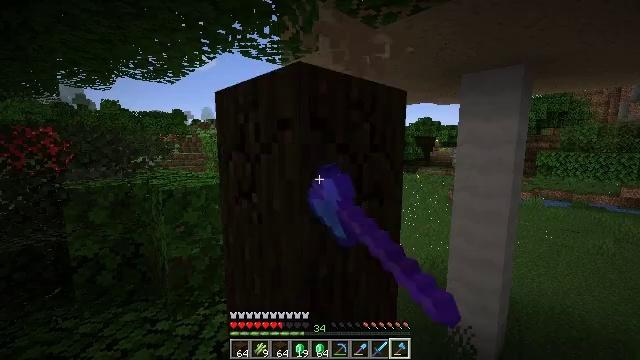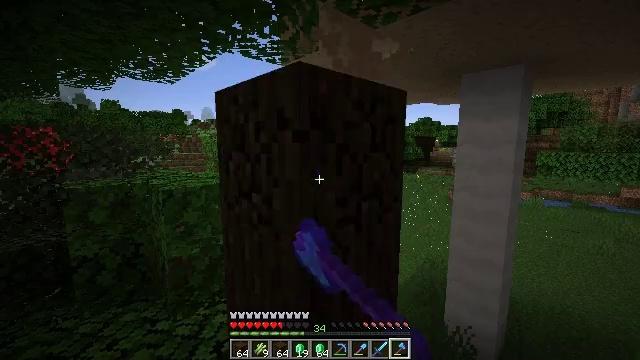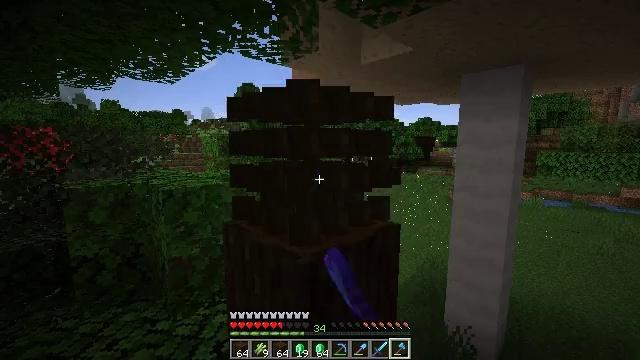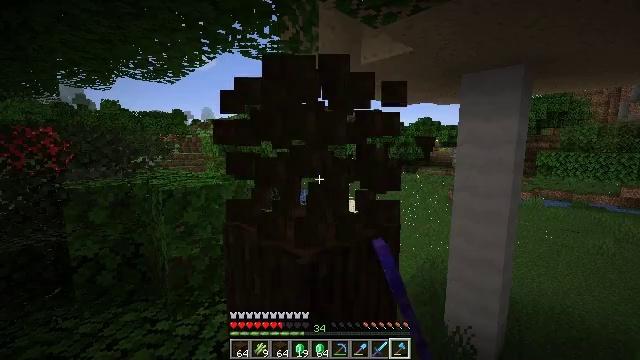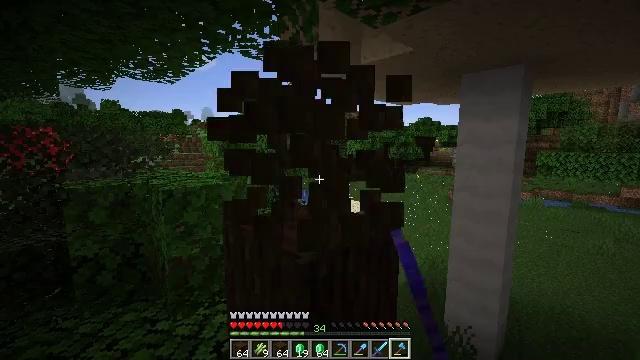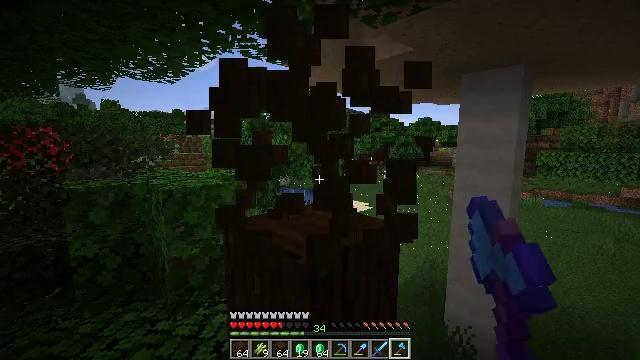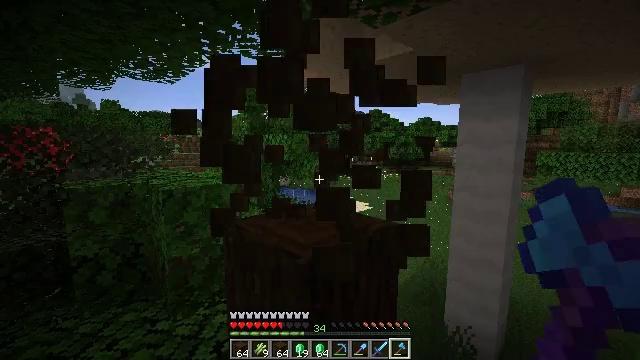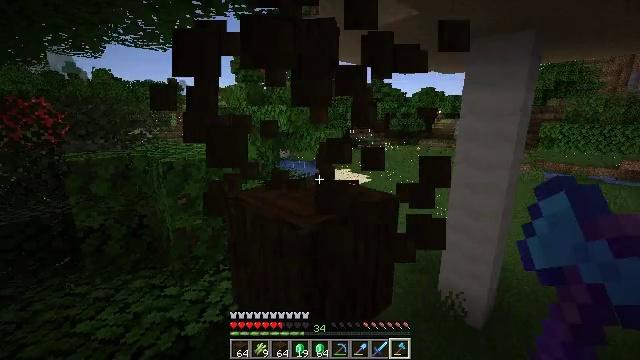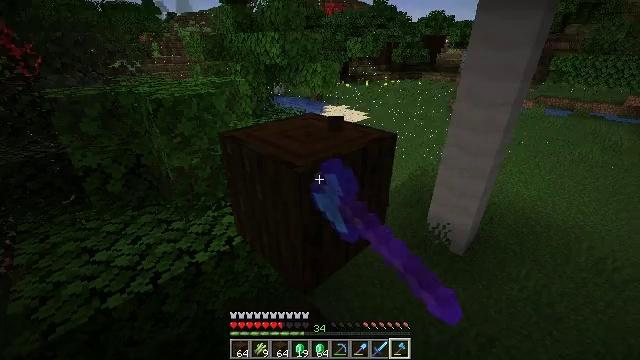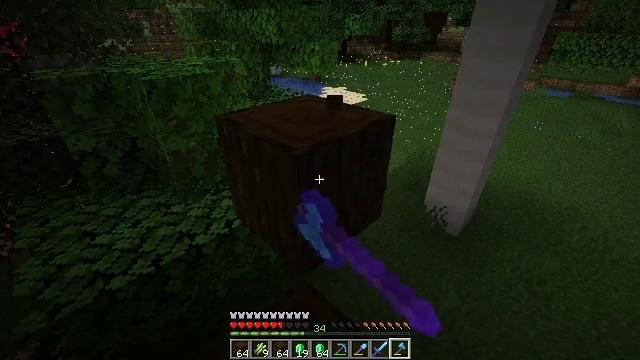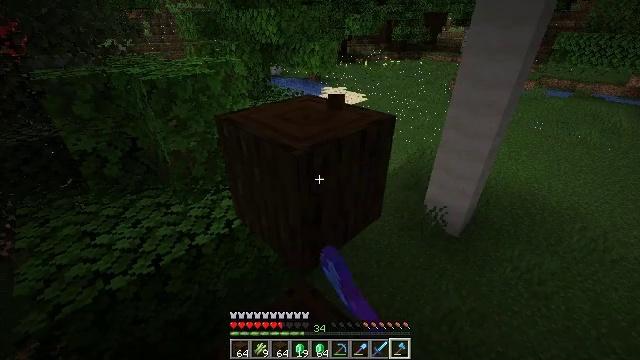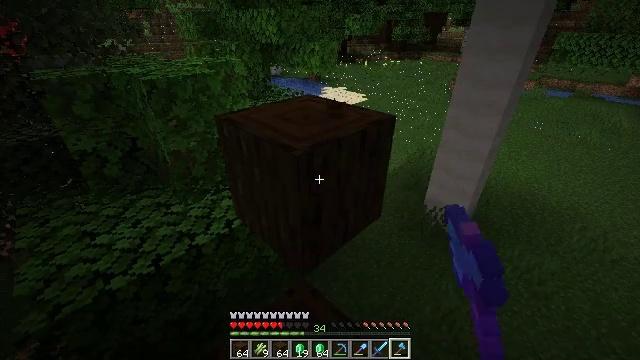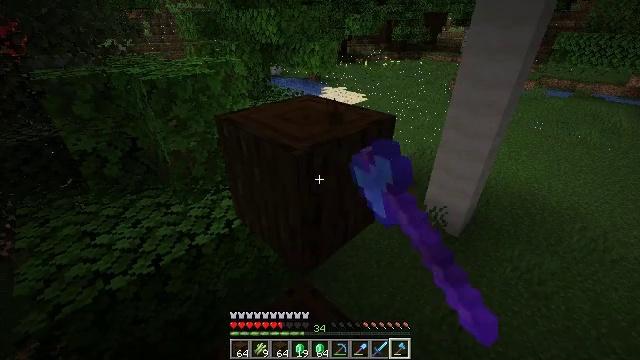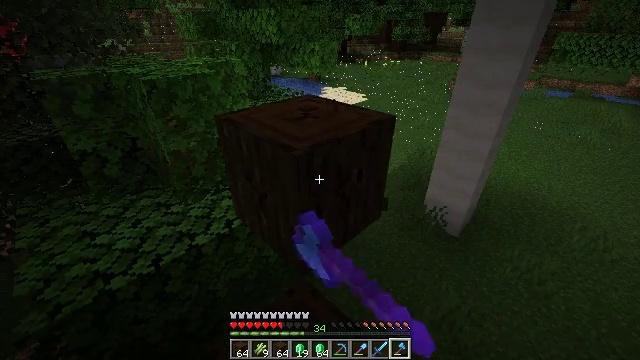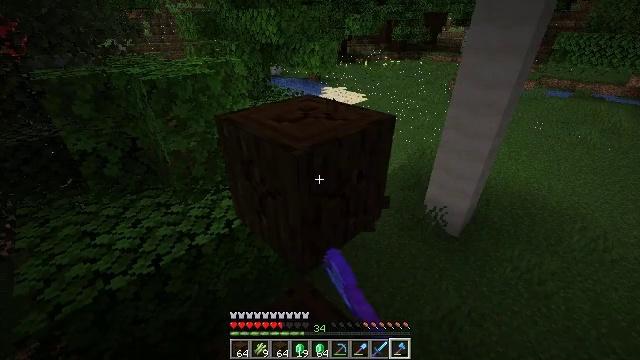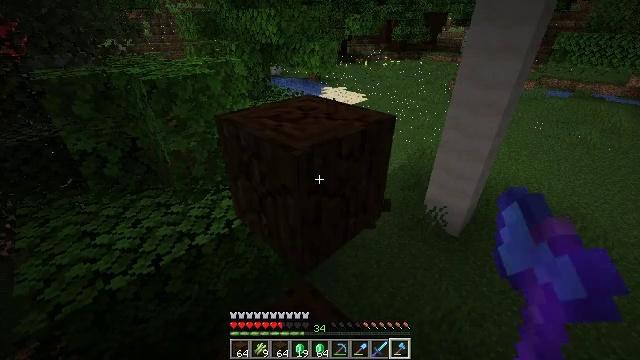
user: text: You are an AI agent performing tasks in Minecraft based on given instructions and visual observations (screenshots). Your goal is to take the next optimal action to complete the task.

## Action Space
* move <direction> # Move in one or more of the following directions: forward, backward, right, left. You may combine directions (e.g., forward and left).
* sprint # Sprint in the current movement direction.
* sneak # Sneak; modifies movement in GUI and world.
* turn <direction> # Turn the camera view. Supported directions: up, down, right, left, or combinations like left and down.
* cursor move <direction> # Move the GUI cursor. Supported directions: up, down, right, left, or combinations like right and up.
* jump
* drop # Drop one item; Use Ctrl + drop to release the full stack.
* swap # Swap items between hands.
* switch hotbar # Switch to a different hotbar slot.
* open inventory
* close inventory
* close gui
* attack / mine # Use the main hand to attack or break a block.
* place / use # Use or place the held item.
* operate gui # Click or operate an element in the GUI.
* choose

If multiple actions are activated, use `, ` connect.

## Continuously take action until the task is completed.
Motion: motion action
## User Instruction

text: Chop down the dark oak log.
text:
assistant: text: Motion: attack / mine
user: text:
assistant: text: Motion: attack / mine
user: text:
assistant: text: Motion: attack / mine
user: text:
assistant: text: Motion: attack / mine
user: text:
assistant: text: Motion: attack / mine
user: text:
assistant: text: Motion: attack / mine
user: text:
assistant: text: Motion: turn down, attack / mine
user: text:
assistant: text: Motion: turn down, attack / mine
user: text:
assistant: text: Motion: turn down, attack / mine
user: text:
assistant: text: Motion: attack / mine
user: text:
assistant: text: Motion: attack / mine
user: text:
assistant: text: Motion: attack / mine
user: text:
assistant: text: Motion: attack / mine
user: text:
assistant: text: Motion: attack / mine
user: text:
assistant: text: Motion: attack / mine
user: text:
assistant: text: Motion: attack / mine
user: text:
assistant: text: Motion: attack / mine
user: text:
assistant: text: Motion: attack / mine
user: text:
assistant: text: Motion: attack / mine
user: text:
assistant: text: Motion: attack / mine
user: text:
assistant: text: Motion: attack / mine
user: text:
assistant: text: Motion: attack / mine